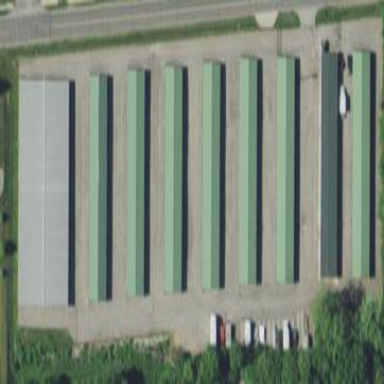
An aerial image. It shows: Commercial area with storage rental shop.